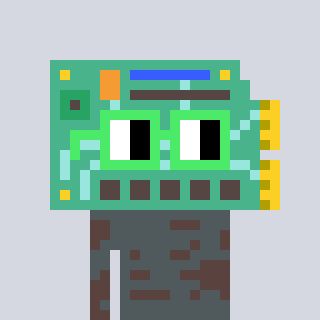
a pixel art character with square light green glasses, a chipboard-shaped head and a darkbrown-colored body on a cool background